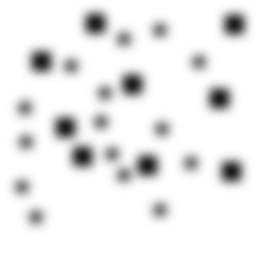
Squares: 9
Triangles: 0
Stars: 15
Total shapes: 24